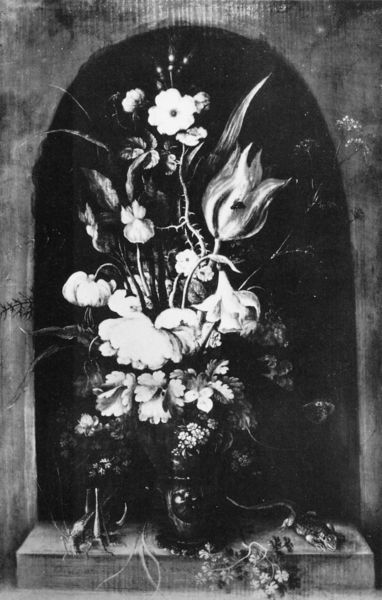
Titel: Schweriner Strauß
Künstler: Roelant Savery
Institution: Schwerin, Staatliches Museum/ Inv.-Nr. G 22
Schlagwörter: blätter, gemälde, blume, blumen, blüte, blüten, wand, rahmen, ranken, stillleben, vase, bogen, mauer, rundbogen, tulpen, strauss, fliege, blumenstrauss, tulpe, nische, schwarzweiß, welk, dornen, echse, insekt, narzisse, lurch, akelei, eidechse, narzissen